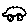
Label: car